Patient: sex M, age 53
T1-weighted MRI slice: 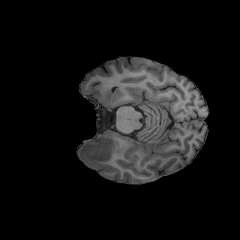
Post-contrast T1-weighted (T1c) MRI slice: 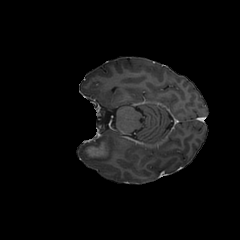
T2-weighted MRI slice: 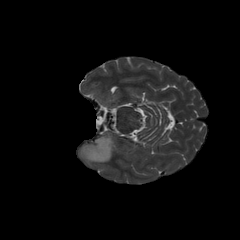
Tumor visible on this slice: yes
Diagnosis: Astrocytoma, IDH-mutant
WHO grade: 4